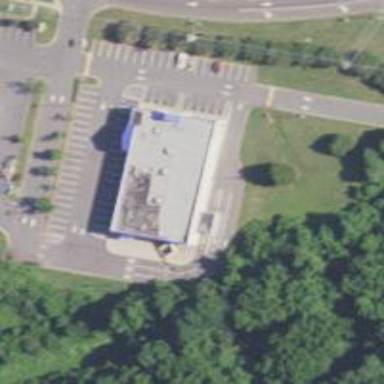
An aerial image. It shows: Pharmacy providing healthcare services.